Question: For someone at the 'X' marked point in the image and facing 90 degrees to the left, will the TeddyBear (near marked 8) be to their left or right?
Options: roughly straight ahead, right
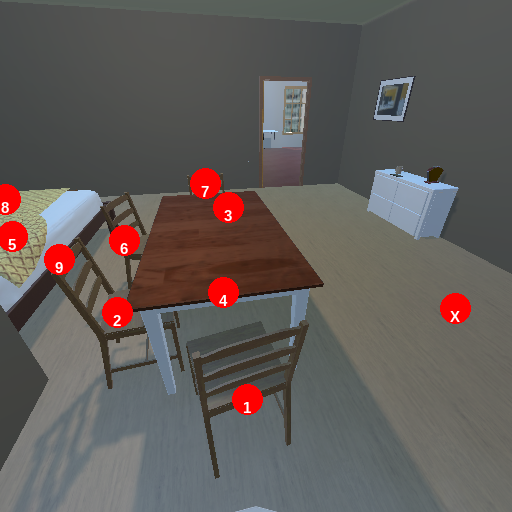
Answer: roughly straight ahead